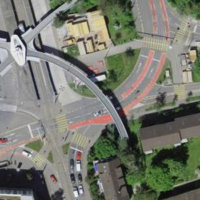
EUNIS habitat code: 57
Species observed at this site:
Corvus corone
Motacilla cinerea
Cyanistes caeruleus
Fagus sylvatica
Streptopelia decaocto
Fringilla coelebs
Passer domesticus
Sylvia atricapilla
Columba palumbus
Turdus merula
Poecile palustris
Centaurea scabiosa
Parus major
Agapornis roseicollis
Milvus milvus
Pica pica
Sitta europaea
Columba livia
Malva moschata
Picus viridis
Cichorium intybus